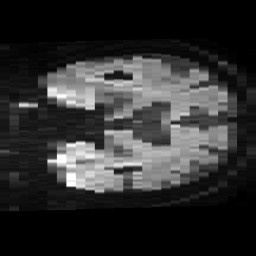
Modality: TRACE
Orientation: coronal
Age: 69
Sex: male
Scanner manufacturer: philips
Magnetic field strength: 3 T
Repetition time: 4.845 s
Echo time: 0.07415 s